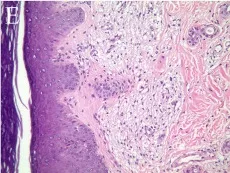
Patient clinical photos and related examination results. (D-F) Hematoxylin and eosin staining and acid-fast staining of the pelma. (D, E) Excessive keratosis, a large number of virchow cells in the dermis were banded and clumpy infiltrated, accompanied by a varying number of lymphocytes.
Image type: pathology (h&e)